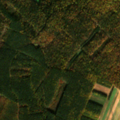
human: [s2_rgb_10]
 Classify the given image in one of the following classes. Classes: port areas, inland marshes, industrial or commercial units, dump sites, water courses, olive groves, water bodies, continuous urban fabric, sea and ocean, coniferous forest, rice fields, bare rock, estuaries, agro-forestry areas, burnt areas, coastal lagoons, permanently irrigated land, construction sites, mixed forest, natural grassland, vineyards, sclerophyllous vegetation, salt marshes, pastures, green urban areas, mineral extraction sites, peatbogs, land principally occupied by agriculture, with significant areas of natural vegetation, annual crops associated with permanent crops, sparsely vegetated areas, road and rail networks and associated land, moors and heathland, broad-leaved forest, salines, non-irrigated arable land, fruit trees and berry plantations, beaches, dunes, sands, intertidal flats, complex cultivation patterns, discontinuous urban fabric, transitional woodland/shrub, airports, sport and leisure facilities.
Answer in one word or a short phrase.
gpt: non-irrigated arable land, coniferous forest, mixed forest